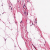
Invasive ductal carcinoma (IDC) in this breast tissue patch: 0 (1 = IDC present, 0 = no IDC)